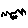
Label: zigzag